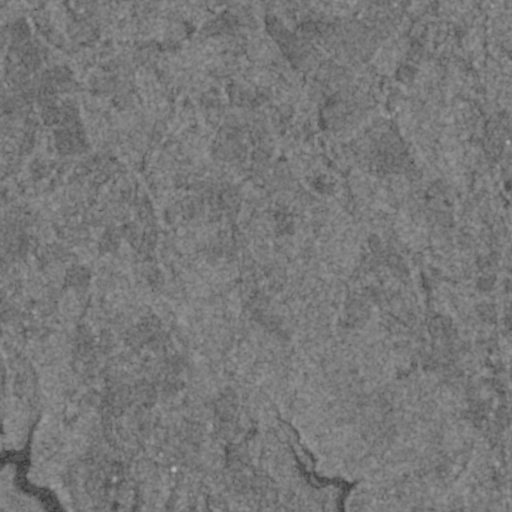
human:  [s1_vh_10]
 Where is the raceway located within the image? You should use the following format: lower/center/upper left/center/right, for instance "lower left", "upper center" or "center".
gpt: The raceway is located in the lower right of the image.
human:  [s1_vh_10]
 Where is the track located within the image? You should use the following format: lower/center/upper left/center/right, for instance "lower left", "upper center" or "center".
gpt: The track is located in the lower right of the image.
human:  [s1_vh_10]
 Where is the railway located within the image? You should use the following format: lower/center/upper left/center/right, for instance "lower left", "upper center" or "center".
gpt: The railway is located in the right of the image.
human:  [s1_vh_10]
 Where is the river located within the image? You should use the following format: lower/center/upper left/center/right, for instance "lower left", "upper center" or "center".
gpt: The river is located in the lower of the image.
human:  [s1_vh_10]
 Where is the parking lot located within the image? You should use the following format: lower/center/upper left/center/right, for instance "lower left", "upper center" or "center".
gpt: There is no parking lot in the image.

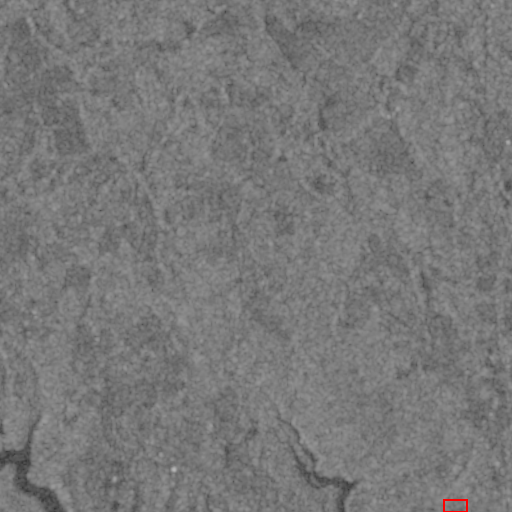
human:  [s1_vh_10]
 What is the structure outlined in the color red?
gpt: The structure outlined in red is a track.
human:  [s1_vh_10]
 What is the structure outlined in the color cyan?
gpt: There is no cyan outline.